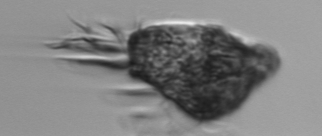
Label: Strombidium_morphotype1